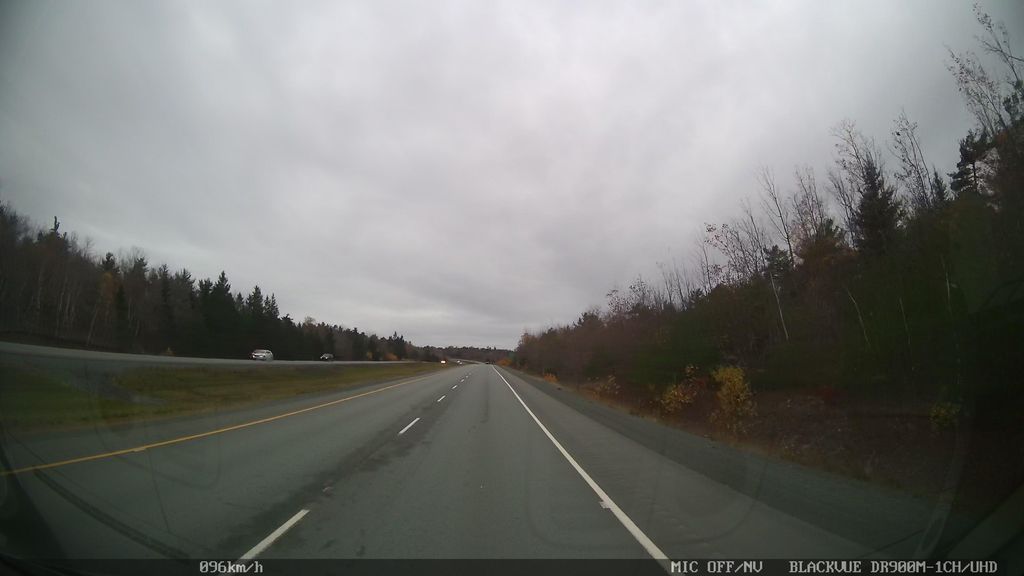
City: halifax